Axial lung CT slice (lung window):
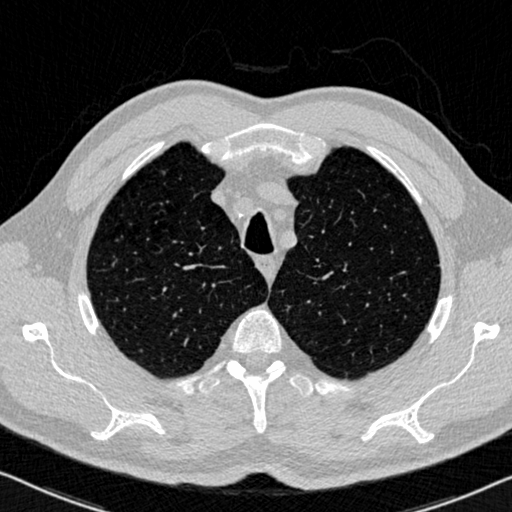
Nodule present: no